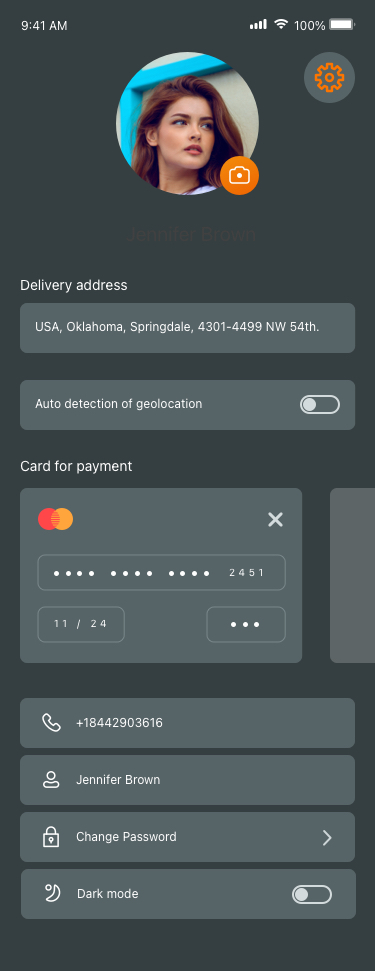
Text in this UI design:
100%
9:41 AM
Jennifer Brown
USA, Oklahoma, Springdale, 4301-4499 NW 54th.
Delivery address
2451
11 / 24
Card for payment
Auto detection of geolocation
+18442903616
Jennifer Brown
Change Password
Dark mode